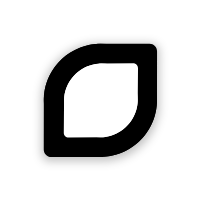
Cursor type: resize_sw
OS/theme: linux-google-cursor
Variant: white